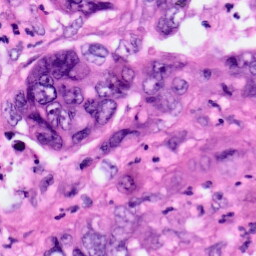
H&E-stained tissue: Pancreatic